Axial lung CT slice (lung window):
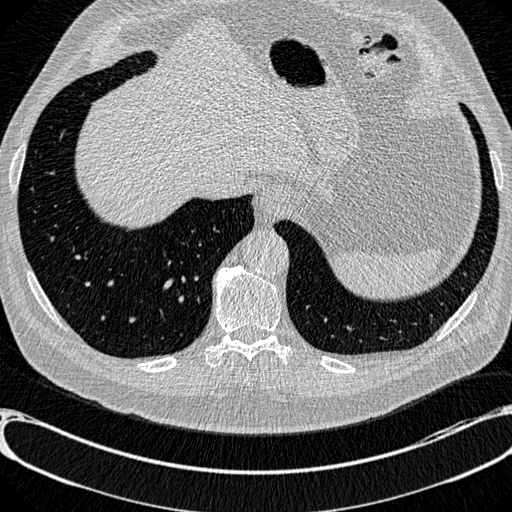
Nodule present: no